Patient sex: F
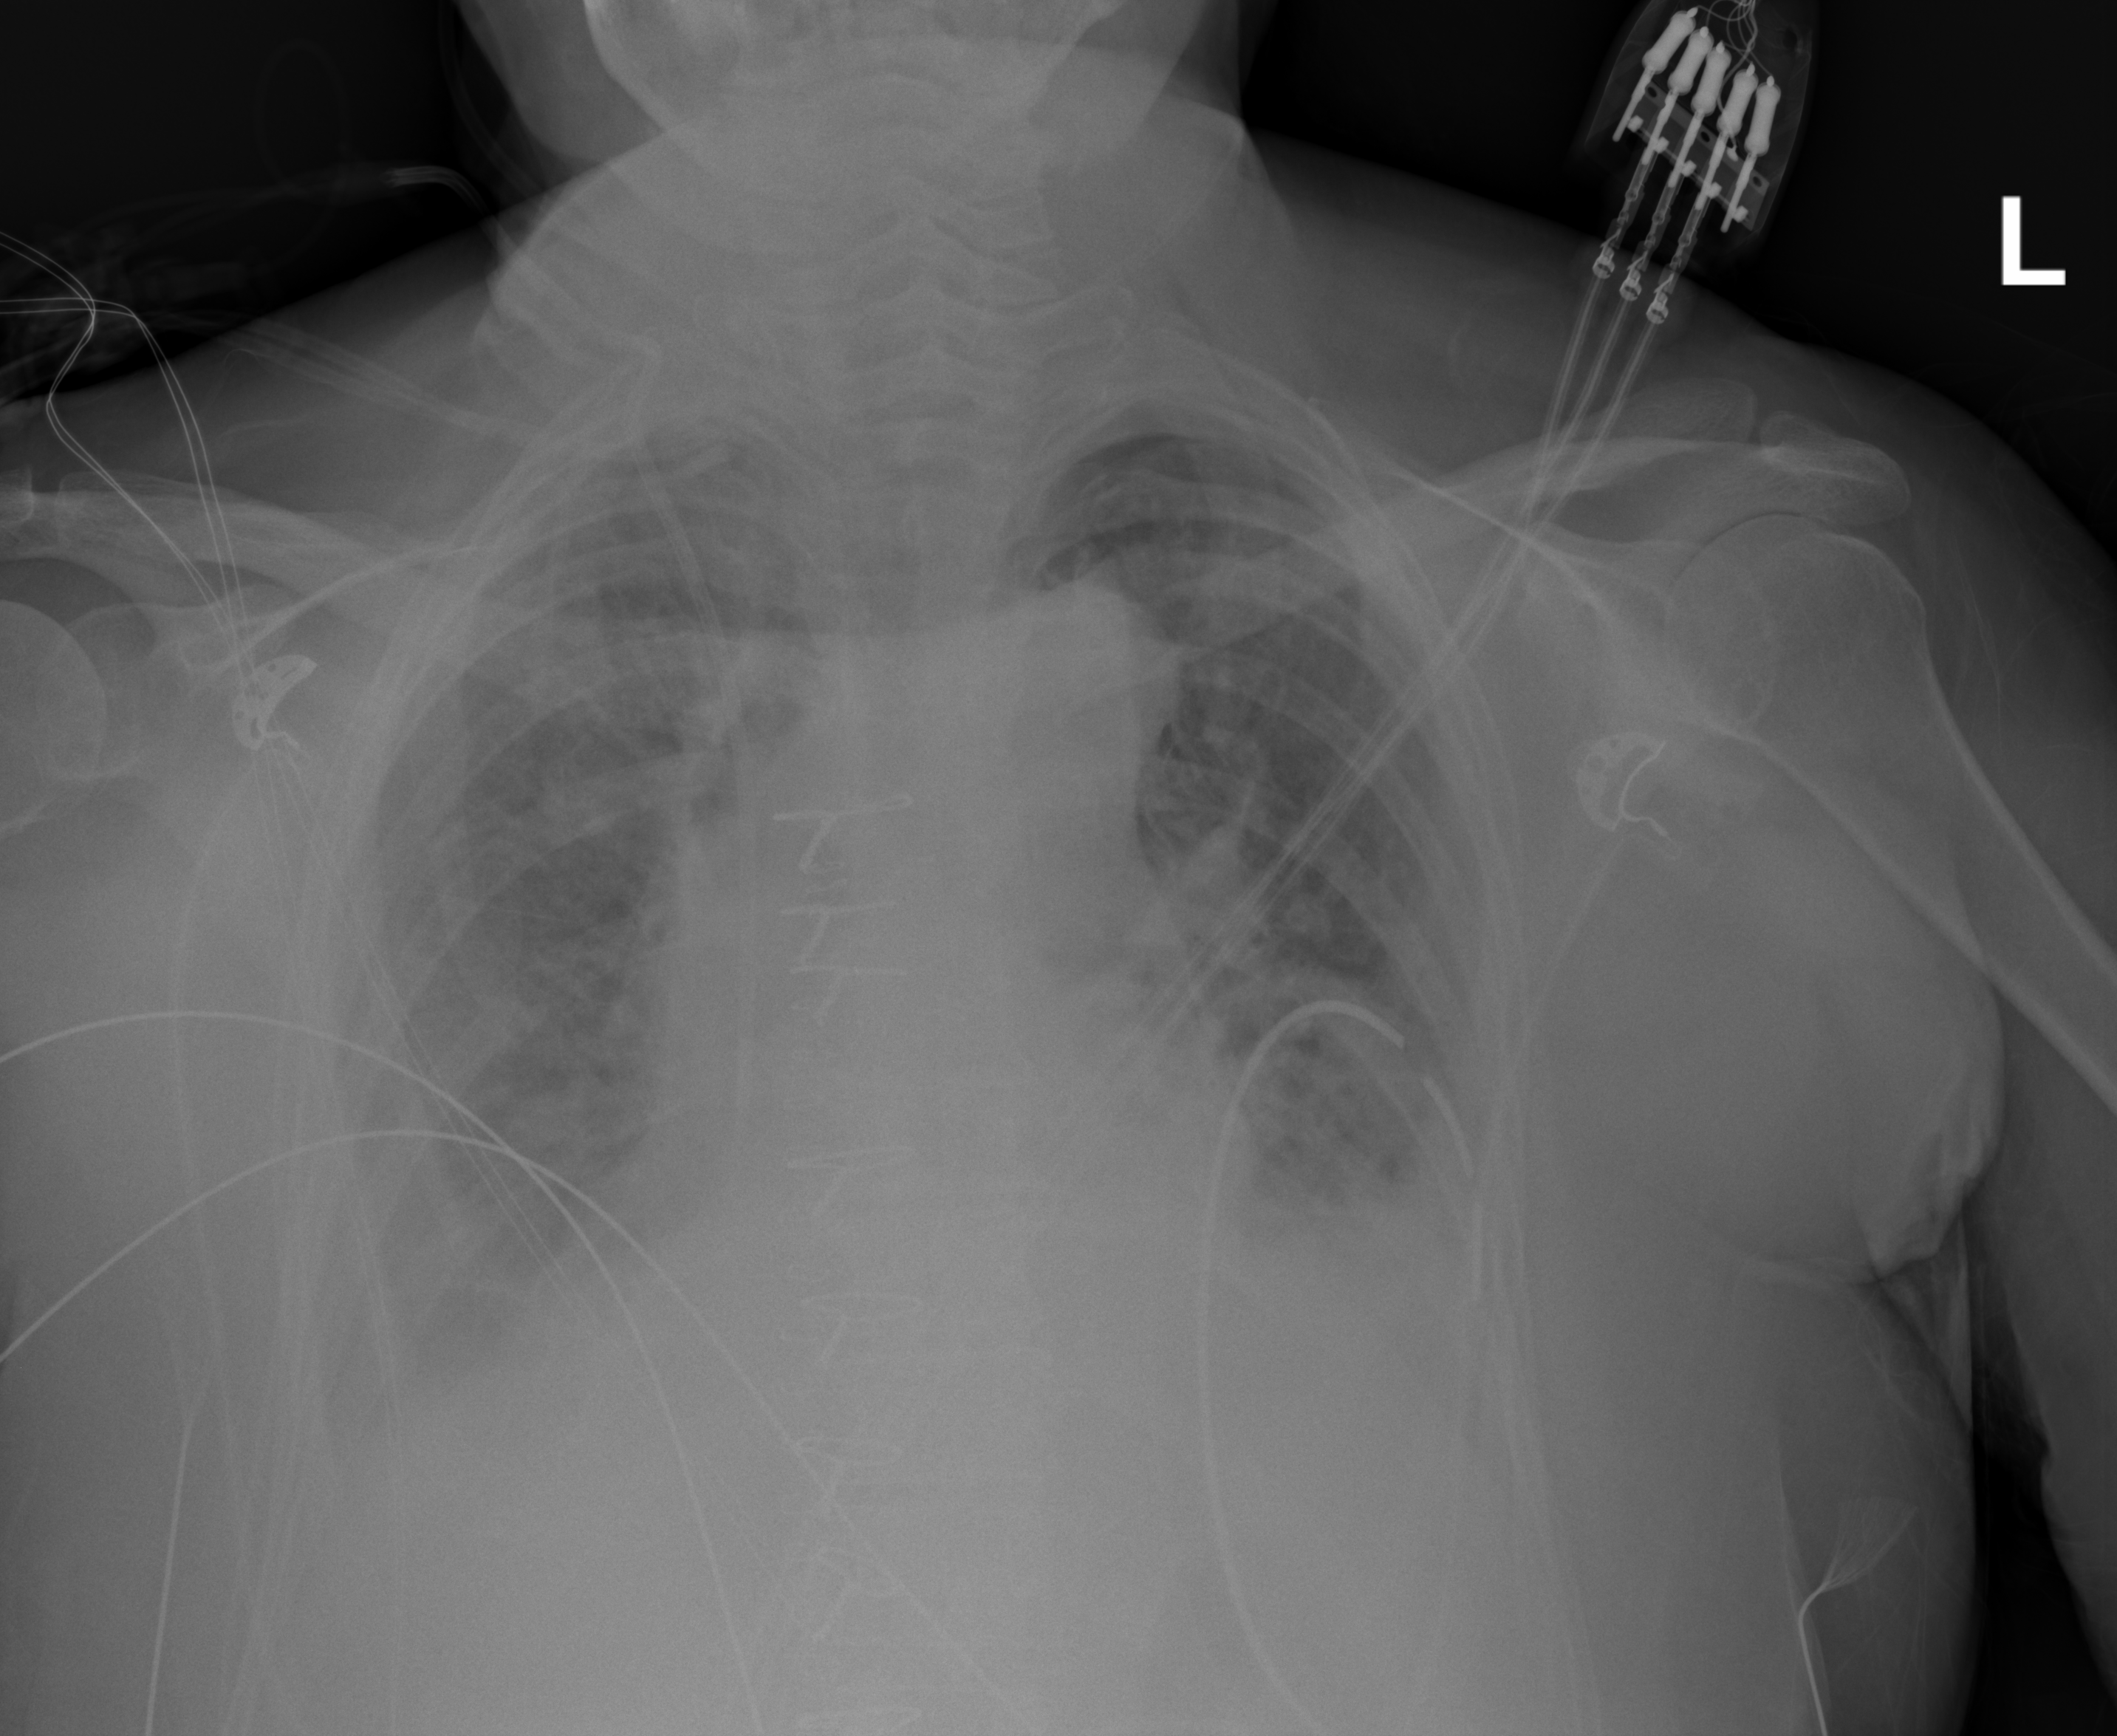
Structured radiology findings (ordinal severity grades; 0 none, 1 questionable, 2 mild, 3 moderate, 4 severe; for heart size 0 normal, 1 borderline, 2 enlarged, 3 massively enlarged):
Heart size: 2
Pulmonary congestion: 3
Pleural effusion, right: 2
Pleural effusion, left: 2
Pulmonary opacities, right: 2
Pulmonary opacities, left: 2
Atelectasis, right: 2
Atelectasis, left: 2